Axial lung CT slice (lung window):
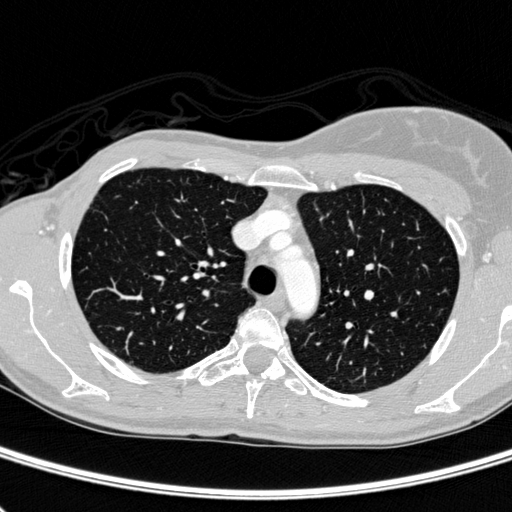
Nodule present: no